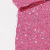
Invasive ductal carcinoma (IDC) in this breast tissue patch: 0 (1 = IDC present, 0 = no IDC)